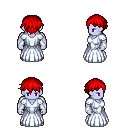
a pixel art fantasy rpg character, male body template, dark elf, purple skin, underdress, robe skirt, red short bangs hairstyle, white cloth bracers, four views (front, back, left, right), 2x2 character sprite sheet, small pixel art, hard edges, no anti-aliasing